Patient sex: M
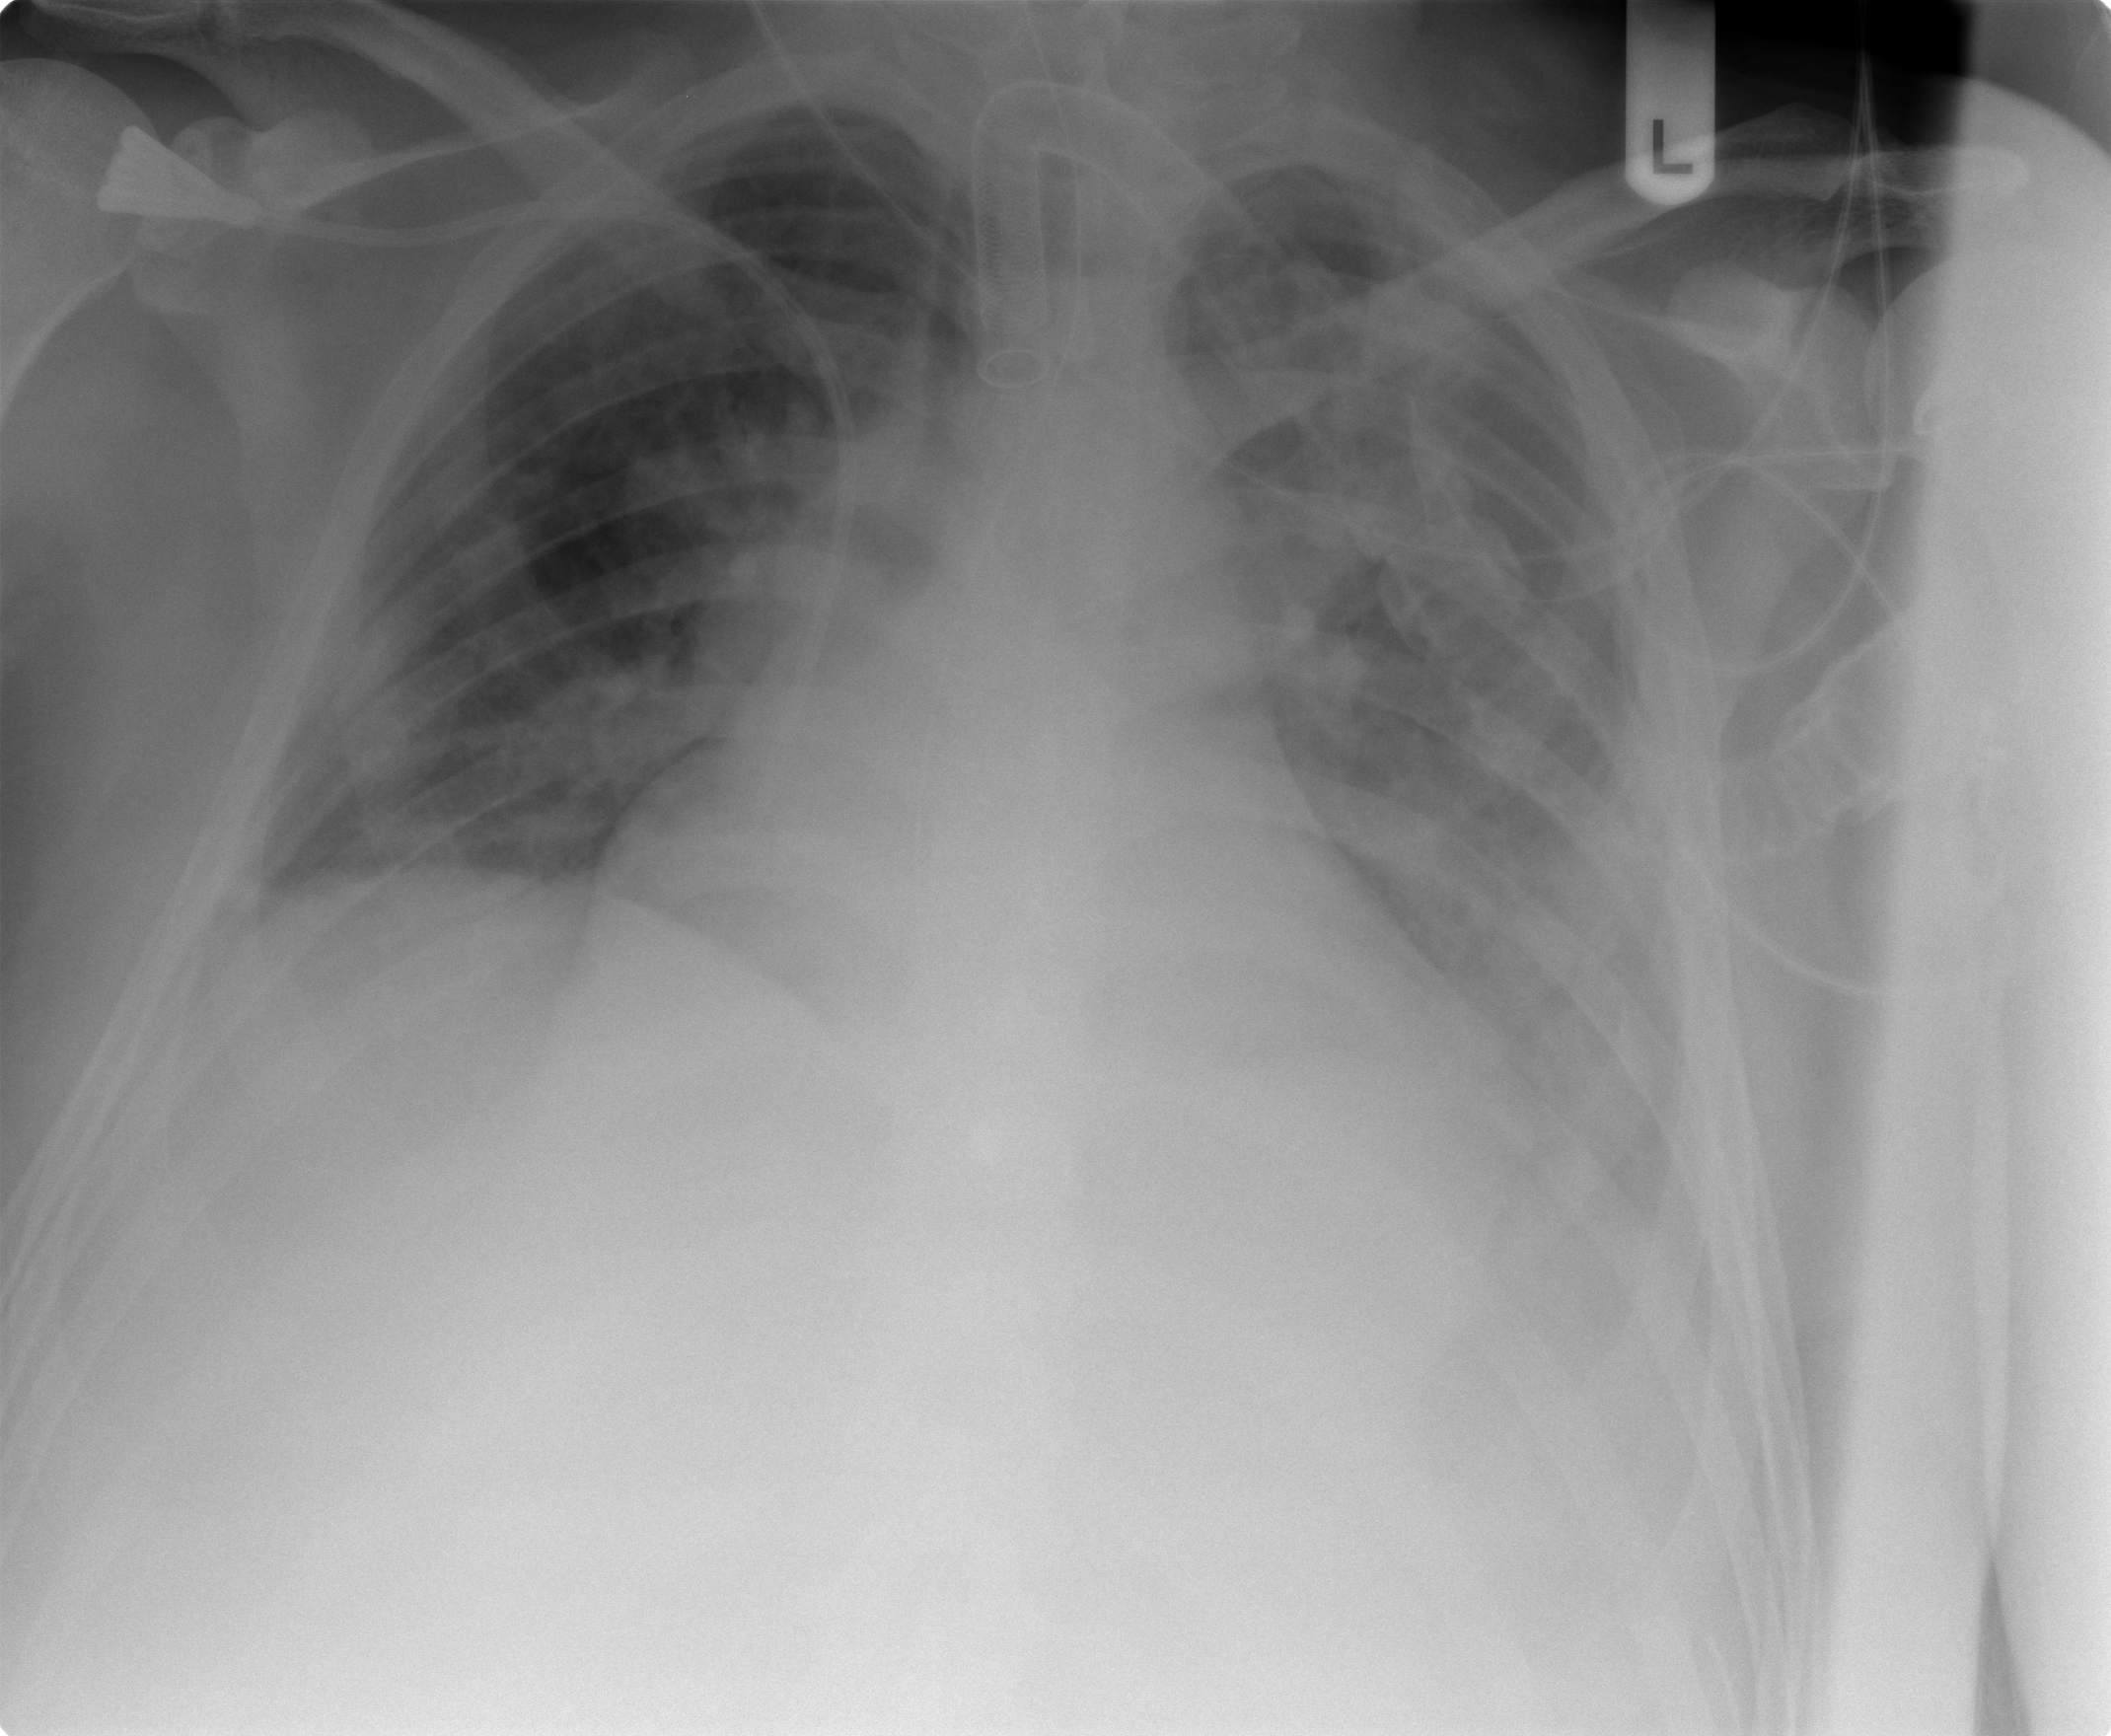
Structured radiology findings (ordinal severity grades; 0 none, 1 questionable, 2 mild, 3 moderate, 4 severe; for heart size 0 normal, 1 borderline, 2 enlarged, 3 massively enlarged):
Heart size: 2
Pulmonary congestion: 1
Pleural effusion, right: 1
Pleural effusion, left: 3
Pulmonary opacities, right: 2
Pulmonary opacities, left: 2
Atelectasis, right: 2
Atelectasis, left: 3